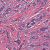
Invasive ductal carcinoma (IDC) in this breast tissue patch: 1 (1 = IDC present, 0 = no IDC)